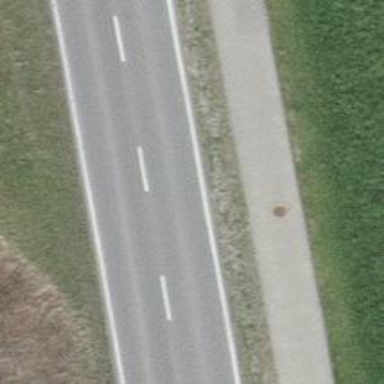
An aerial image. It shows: Tertiary road with asphalt surface. There is separate sidewalk along the road.